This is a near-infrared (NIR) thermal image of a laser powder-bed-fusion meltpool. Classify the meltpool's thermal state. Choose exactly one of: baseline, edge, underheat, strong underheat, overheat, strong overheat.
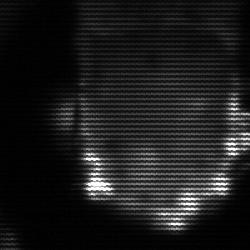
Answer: baseline